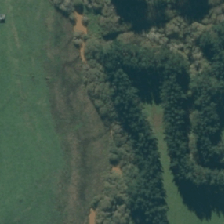
Land cover: grose_broom